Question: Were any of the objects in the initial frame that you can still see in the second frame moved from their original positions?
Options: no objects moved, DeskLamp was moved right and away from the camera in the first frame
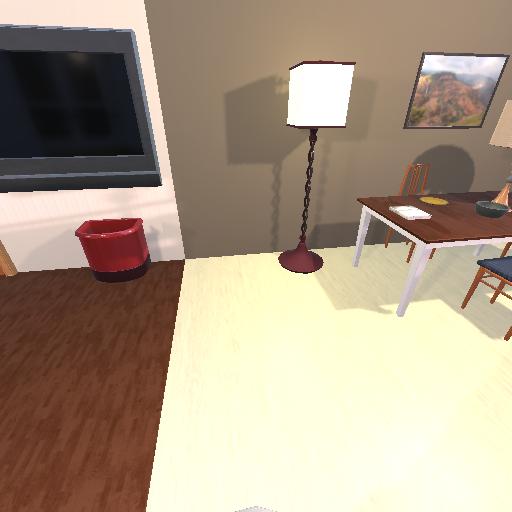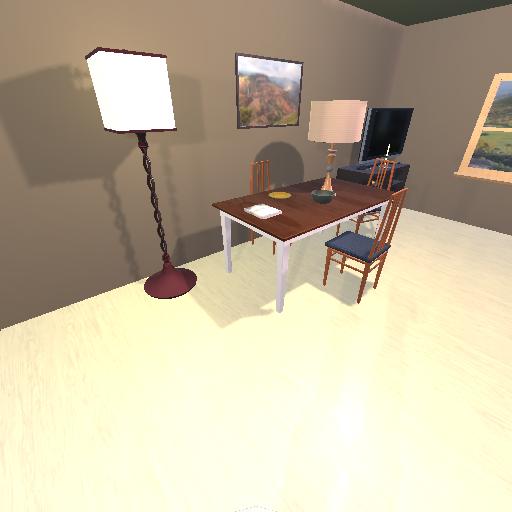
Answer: no objects moved